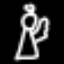
Label: angel